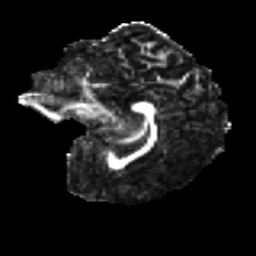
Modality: FA
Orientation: sagittal
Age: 44
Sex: female
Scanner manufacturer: ge
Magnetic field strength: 3 T
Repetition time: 7.8 s
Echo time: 0.0606 s